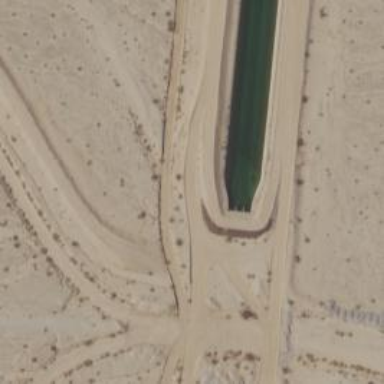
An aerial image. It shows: Culvert tunnel through water canal.